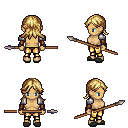
a pixel art fantasy rpg character, female body template, human, tanned skin, steel arm armor, gold greaves, blonde loose hair, leather bracers, gray slippers, spear, four views (front, back, left, right), 2x2 character sprite sheet, small pixel art, hard edges, no anti-aliasing